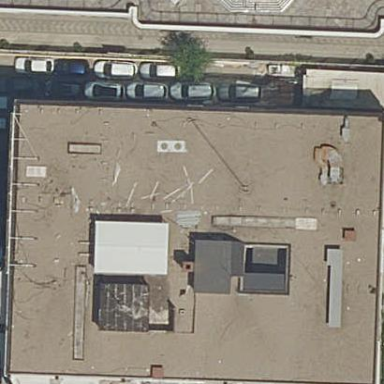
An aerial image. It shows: Office building.